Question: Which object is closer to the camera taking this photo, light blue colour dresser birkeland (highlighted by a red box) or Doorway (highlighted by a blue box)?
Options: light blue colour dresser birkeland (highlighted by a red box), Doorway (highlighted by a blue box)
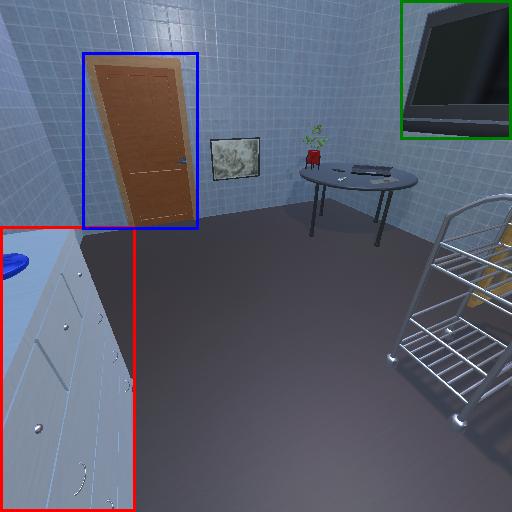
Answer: light blue colour dresser birkeland (highlighted by a red box)